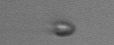
Label: nanoplankton_mix